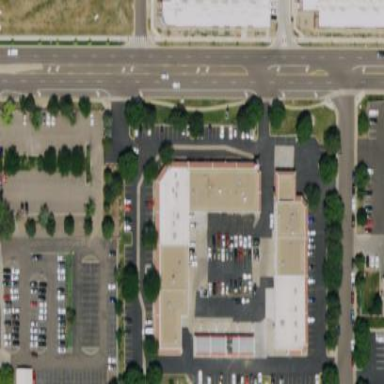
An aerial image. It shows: Commercial building.